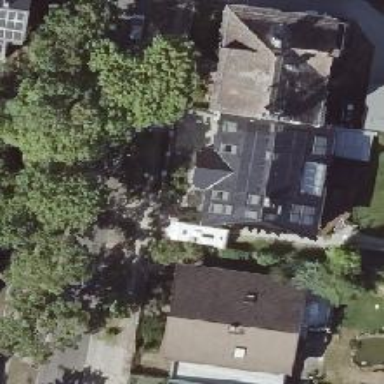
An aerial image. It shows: House with hipped roof.